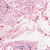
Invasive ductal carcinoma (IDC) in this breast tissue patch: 1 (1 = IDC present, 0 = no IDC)